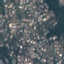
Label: Residential